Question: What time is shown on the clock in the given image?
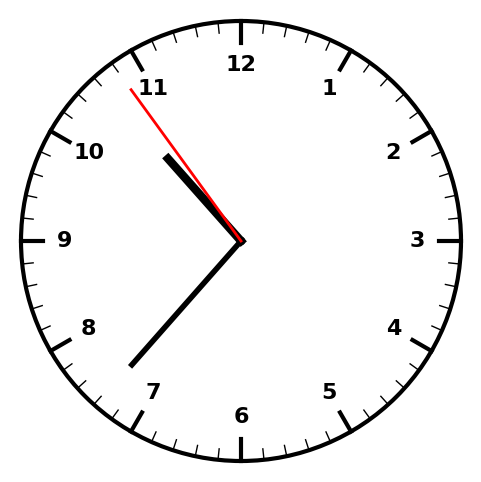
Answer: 10:36:54